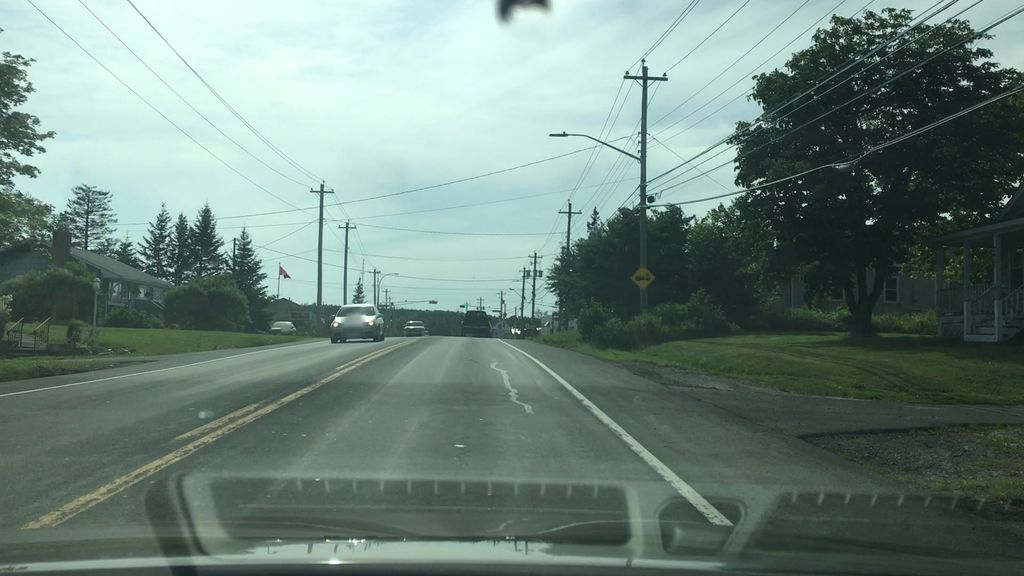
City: halifax